Question: Is it possible to add new cell base on column name? How can I possibly do this?
As of now here is my code
'''
foreach (var c in br)
{
dataGridView1.Columns.Add(new DataGridViewTextBoxColumn() { HeaderText = c.AccountCode });
foreach (var r in c.TBal)
{
//add new cell base on c.AccountCode
}
}
'''
My br has this data

Any ideas? thanks :)
What I want to happen is that AccountCode should be column and 'TBal balance' should its data under it and so on..
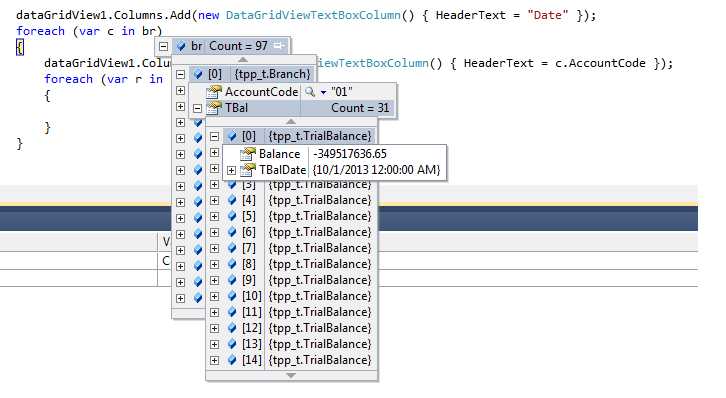
Answer: I'm trying to guess here what you want.
You could probably add the 'Name' property for the column name aside from 'HeaderText' property and use that column name identity to populate the cells.
'''
{ HeaderText = c.AccountCode, Name = "colAccountCode" }
'''
So, let's just say you are using the name 'colAccountCode' as your column name for this new column. So, you will have this code that would probably look like this;
'''
foreach (var c in br)
{
dataGridView1.Columns.Add(new DataGridViewTextBoxColumn() { HeaderText = c.AccountCode, Name = "colAccountCode" });
int rows = dataGridView1.Rows.Count, rowCtr = 0;
if (rows>0) // Make sure there are rows in DataGridView
{
foreach (var r in c.TBal)
{
if (rowCtr < rows) // Make sure that rowCtr is less than Total Rows since index always starts with zero
{
dataGridView1.Rows[rowCtr++].Cells["colAccountCode"].Value = r;
}
}
}
}
'''